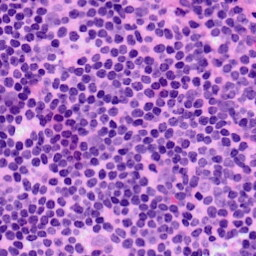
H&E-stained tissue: LymphNode